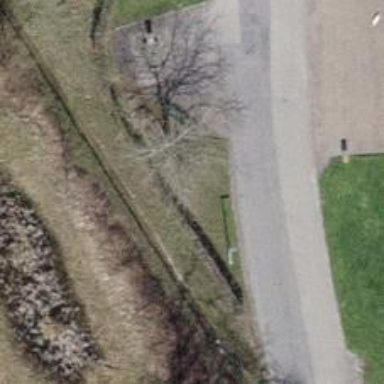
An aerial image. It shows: Bench.